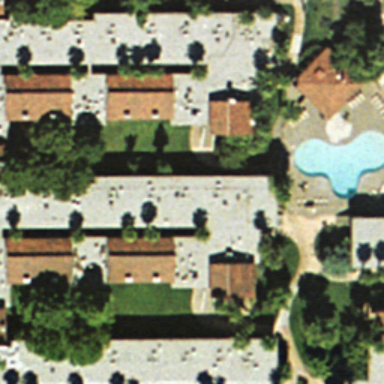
This is a dense residential area with houses and a swimming pool .